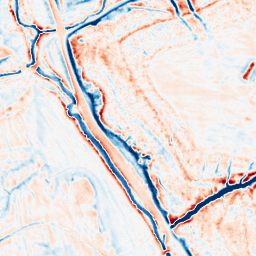
Category: multiscale
Decomposition family: dog_multiscale
Decomposition parameters: sigma_ratio: 1.6
n_scales: 4
base_sigma: 0.5
Upsampling method: sinc_hamming
Upsampling parameters: scale: 2
kernel_size: 4
Upsampling scale: 2